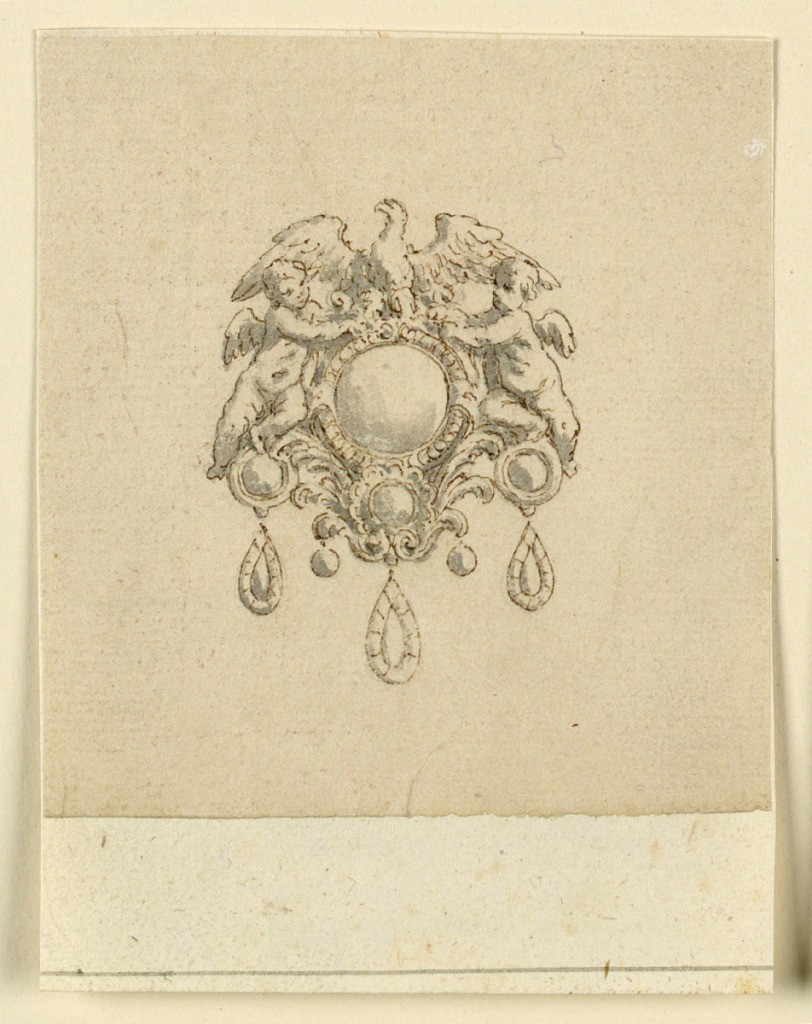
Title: Design for brooch with putti and eagle
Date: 16th century
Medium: Pen, sepia, brush, grey water color. Paper
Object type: Drawing
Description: Vertical rectangle. A round diamond is framed by mouldings with scrolls. On its top stands an eagle with spread wings. The frame is supported, below, by a palmette, with a framed round diamond in the center, and with two putti sitting upon it, supporting probably a cloth. Below their feet are disks with round diamonds and a hanging needle drop. Another drop and to small diamonds hang from below.